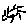
Label: sun